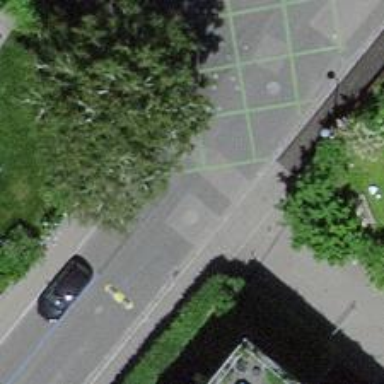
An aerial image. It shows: Unmarked crossing.